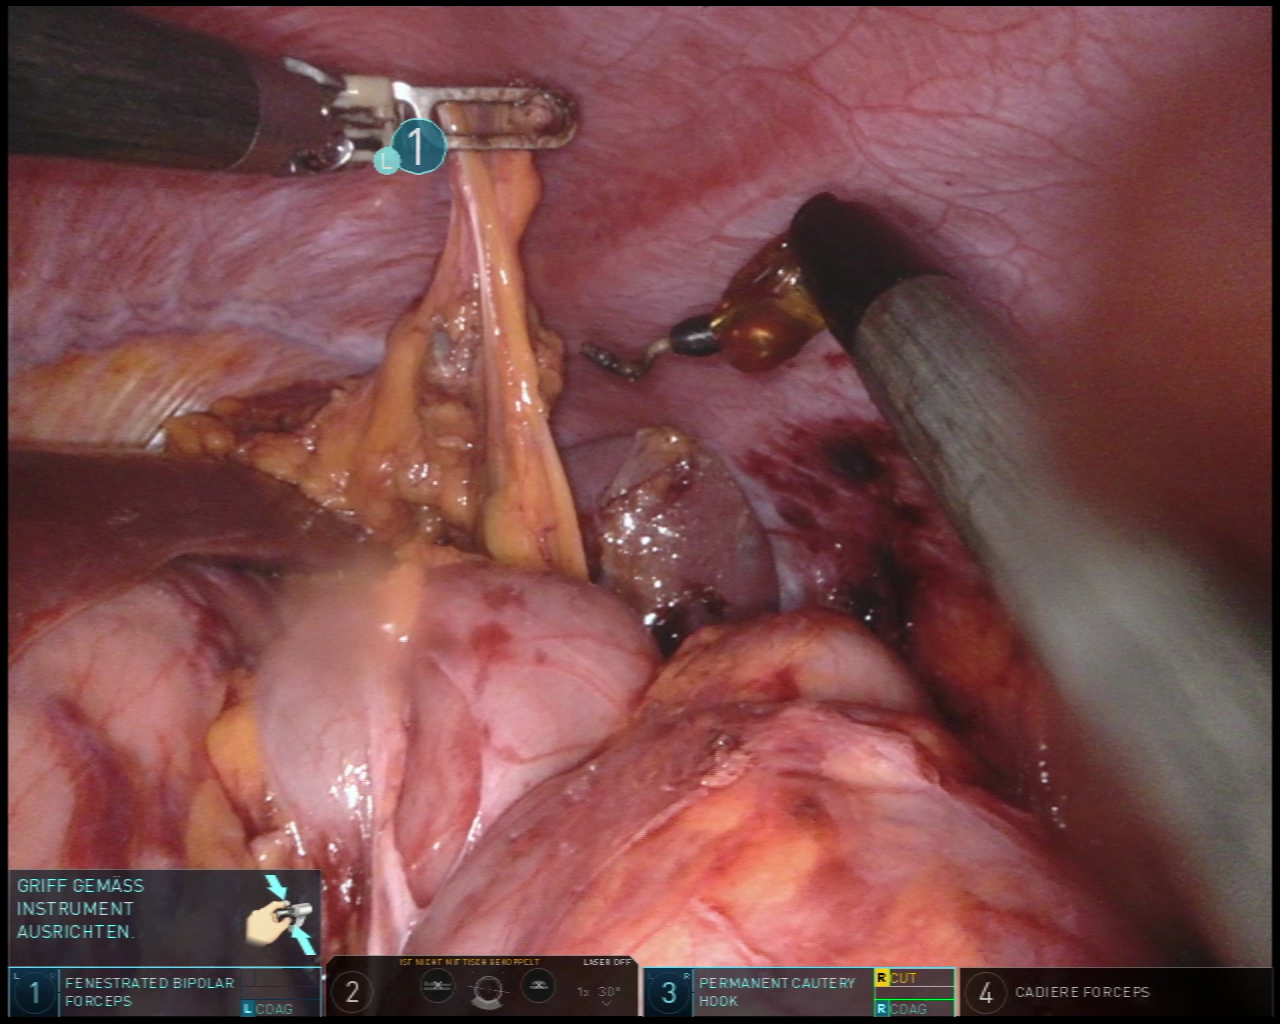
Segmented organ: abdominal_wall
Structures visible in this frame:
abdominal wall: yes
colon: yes
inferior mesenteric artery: no
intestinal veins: no
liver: yes
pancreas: no
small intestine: no
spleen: yes
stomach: yes
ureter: no
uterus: no
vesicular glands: no